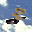
Label: 3